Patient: sex M, age 81
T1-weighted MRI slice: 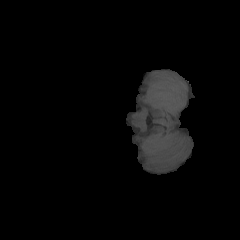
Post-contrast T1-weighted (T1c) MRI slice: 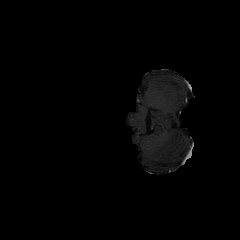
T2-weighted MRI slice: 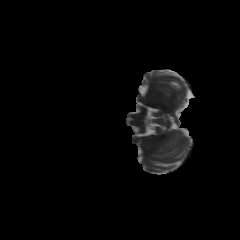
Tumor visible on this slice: no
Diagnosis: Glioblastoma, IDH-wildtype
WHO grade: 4